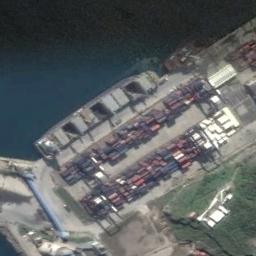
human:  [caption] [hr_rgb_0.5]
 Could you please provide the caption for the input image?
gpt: There are many containers on the dock next to the ship .

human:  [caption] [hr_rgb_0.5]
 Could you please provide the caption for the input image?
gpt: The cargo ship is docked at the cargo terminal and a forest is on the bank .

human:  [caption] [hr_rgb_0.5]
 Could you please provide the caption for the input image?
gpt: There is a ship in the black water next to buildings and grass .

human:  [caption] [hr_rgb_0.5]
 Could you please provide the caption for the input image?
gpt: A brown general cargo ship docked by the dock with many neatly arranged cargo and lifting equipment .

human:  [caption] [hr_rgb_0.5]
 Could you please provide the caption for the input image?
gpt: The ship is at the harbor with many containers .